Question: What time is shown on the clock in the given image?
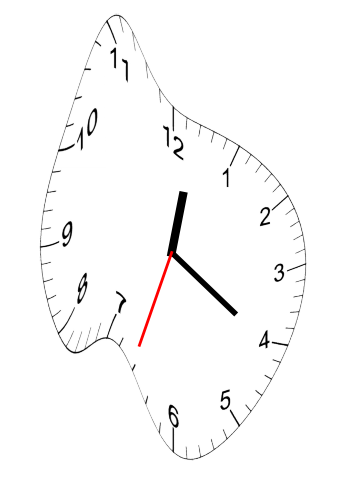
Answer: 12:20:33